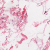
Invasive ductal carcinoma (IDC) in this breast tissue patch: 0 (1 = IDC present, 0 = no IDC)